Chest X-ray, PA view. Patient: 53 years old, sex M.
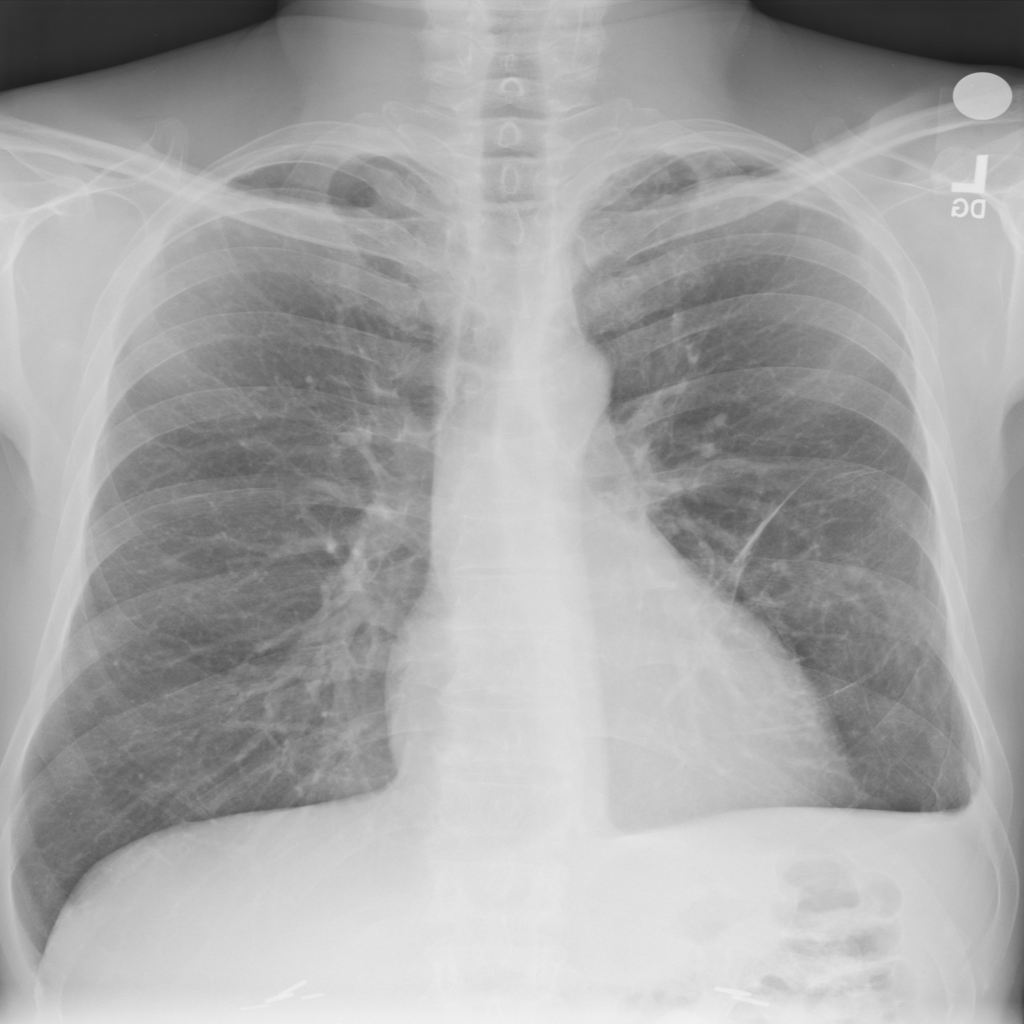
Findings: Fibrosis, Infiltration